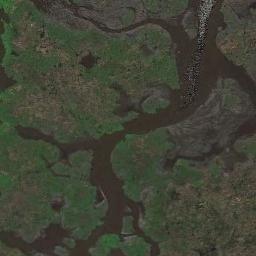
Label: wetland